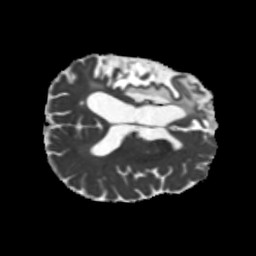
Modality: MD
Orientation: axial
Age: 56
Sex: male
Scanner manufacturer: siemens
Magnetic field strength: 3 T
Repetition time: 5.25 s
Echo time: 0.08 s